Chest X-ray. View position: PA
Patient age: 32
Patient sex: F
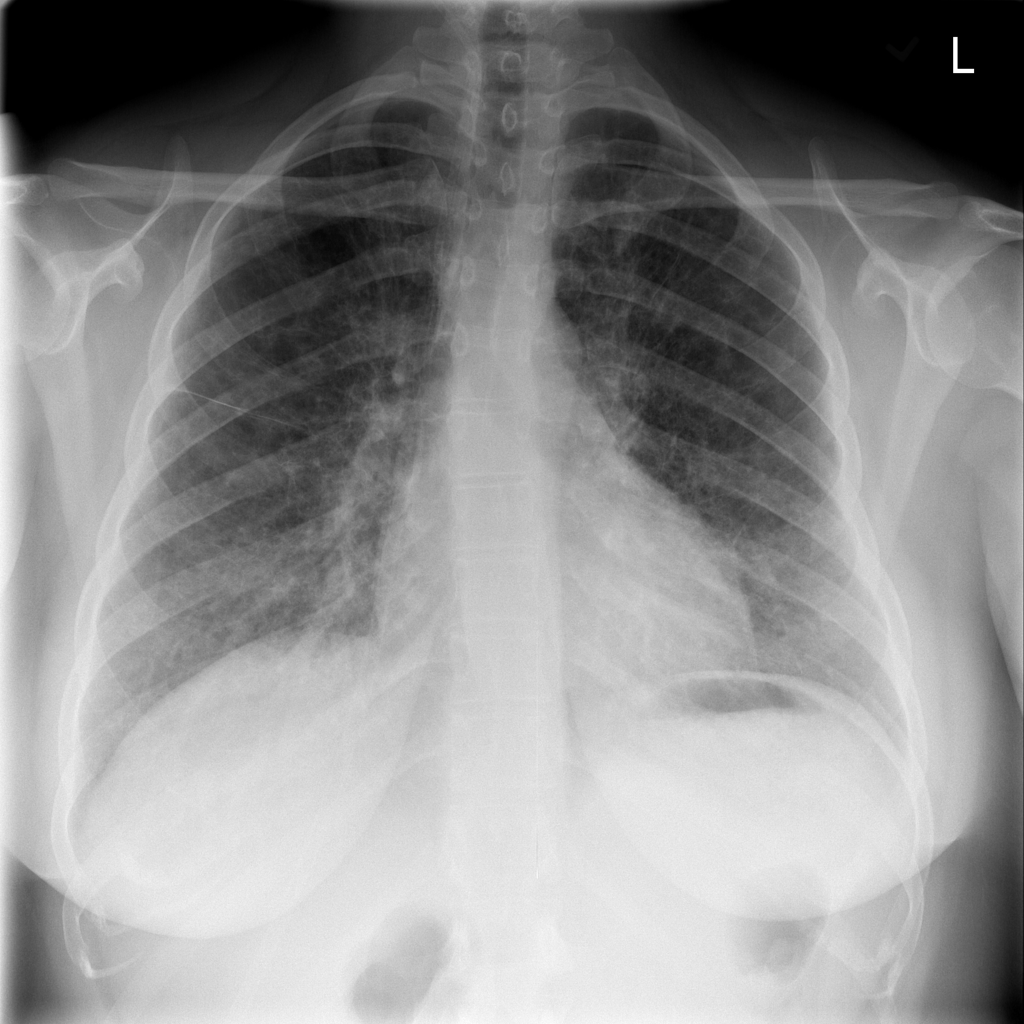
Finding: Pneumothorax